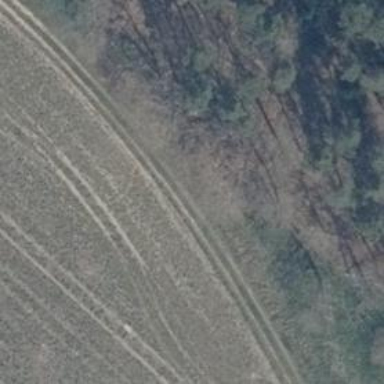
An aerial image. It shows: Track road with grade4 tracktype.